Question: In vim, entire c macro definition is fully highlighted with different color. How do i get similar style in emacs?. You can refer below screenshot showing that in vim(right side), entire EXAMPLE_MACRO is highlighted and showing that CALL_MACRO(0) is part of the definition.

'''
#include <stdio.h>
#define CALL_MACRO(x) EXAMPLE_MACRO(x)
int
main(int argc, char *argv[])
{
#define EXAMPLE_MACRO(x) if (x) { printf("
Condition is true"); } else { printf("
Condition is false"); } CALL_MACRO(0);
CALL_MACRO(1);
#undef EXAMPLE_MARCO
}
'''
major-mode for above code is c-mode.
Please note above code doesn't compile.
---
I found below code which can make #if 0 and #endif to be shown as font-lock.
'''
(defun my-c-mode-font-lock-if0 (limit)
(save-restriction
(widen)
(save-excursion
(goto-char (point-min))
(let ((depth 0) str start start-depth)
(while (re-search-forward "^\s-*#\s-*\(if\|else\|endif\)" limit 'move)
(setq str (match-string 1))
(if (string= str "if")
(progn
(setq depth (1+ depth))
(when (and (null start) (looking-at "\s-+0"))
(setq start (match-end 0)
start-depth depth)))
(when (and start (= depth start-depth))
(c-put-font-lock-face start (match-beginning 0) 'font-lock-comment-face)
(setq start nil))
(when (string= str "endif")
(setq depth (1- depth)))))
(when (and start (> depth 0))
(c-put-font-lock-face start (point) 'font-lock-comment-face)))))
nil)
(defun my-c-mode-common-hook ()
(font-lock-add-keywords
nil
'((my-c-mode-font-lock-if0 (0 font-lock-comment-face prepend))) 'add-to-end))
(add-hook 'c-mode-common-hook 'my-c-mode-common-hook)
'''
## I'm not sure if above code can be modified to highlight multiline macro.
<URL>
There is mention of
;'("^(<URL>
; this 2nd line is my attempt to get it to recognize multiline macros
; and highlight them entirely as preprocessor (doesn't work..)
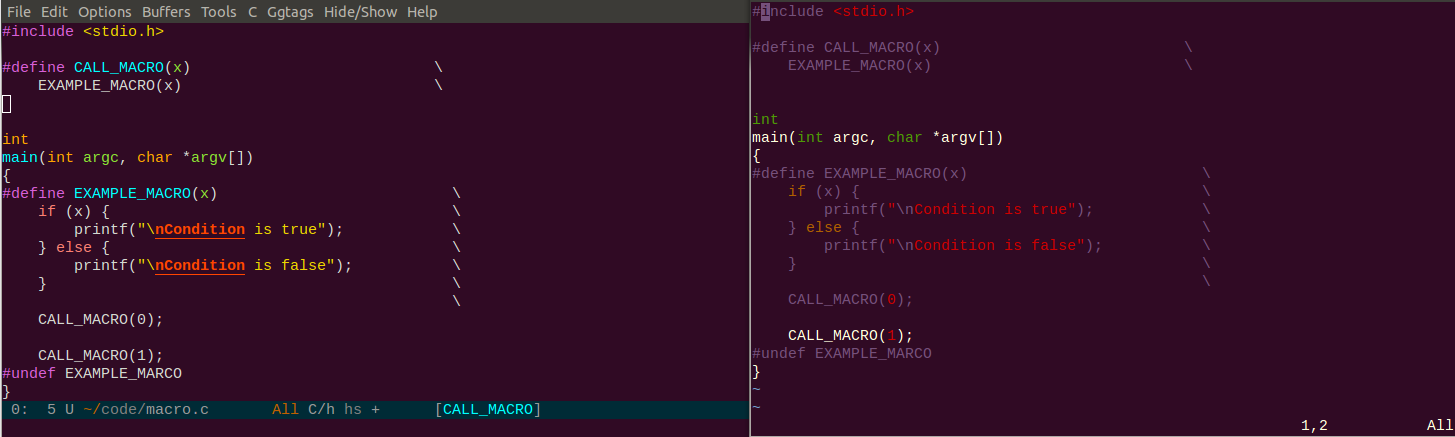
Answer: I just came across an awesome package by @Lindydancer called <URL>, that does exactly what you want. It highlights macros differently, including multi-line macros and also preserves the keyword highlighting in the macros.